Aerial crown-view tile of a tropical tree (Barro Colorado Island, Panama), acquired 20241014:
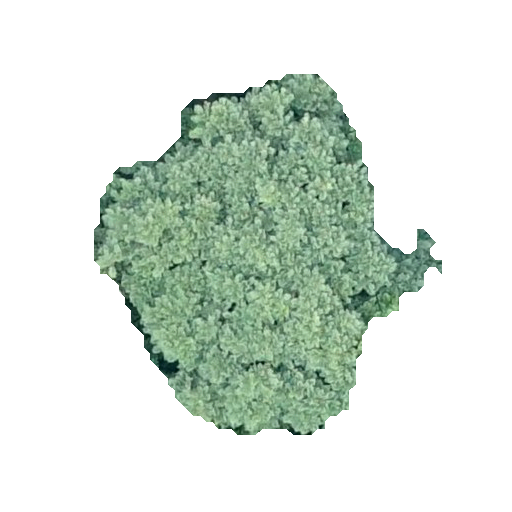
Species: Jacaranda copaia
GBIF accepted scientific name: Jacaranda copaia
Crown area: 120.321 m²